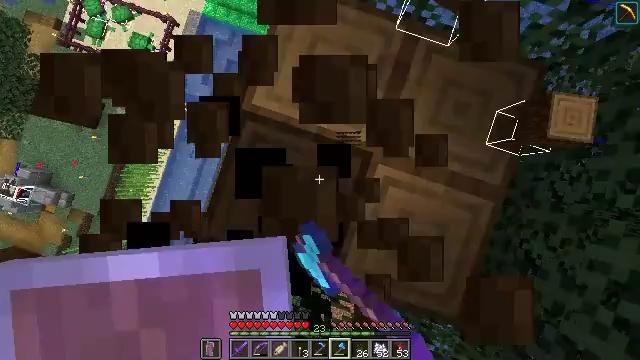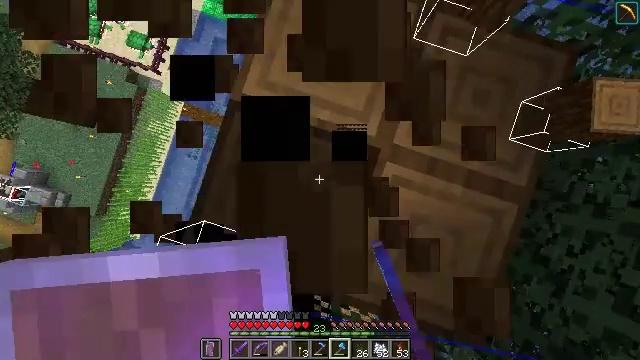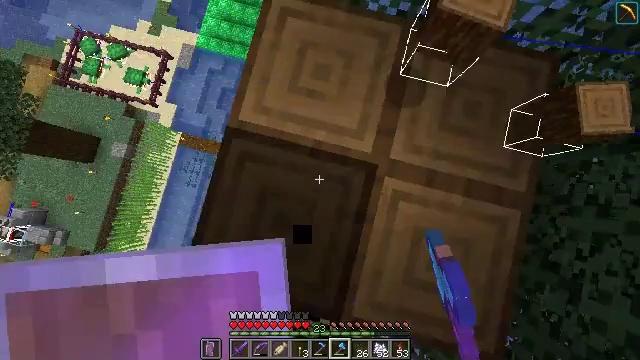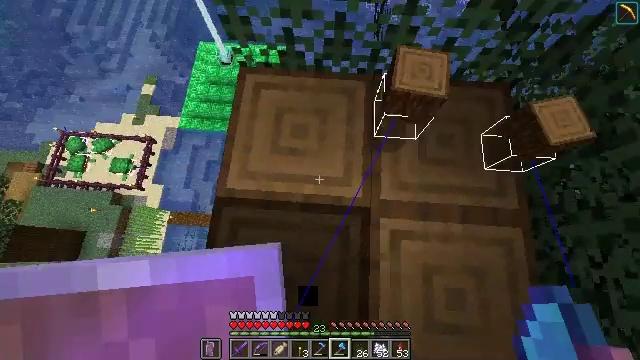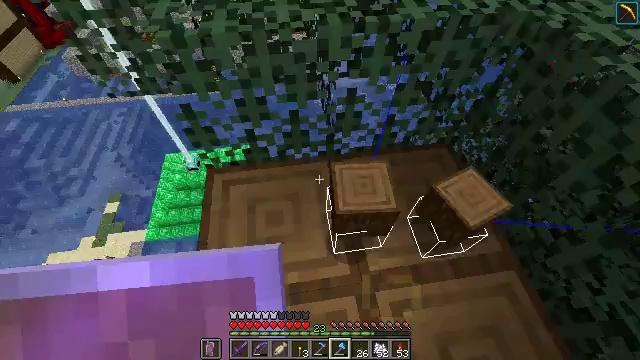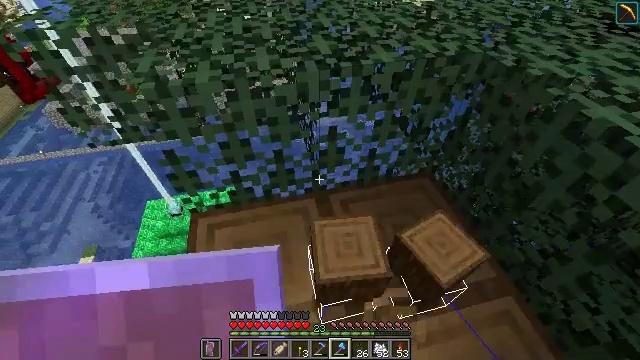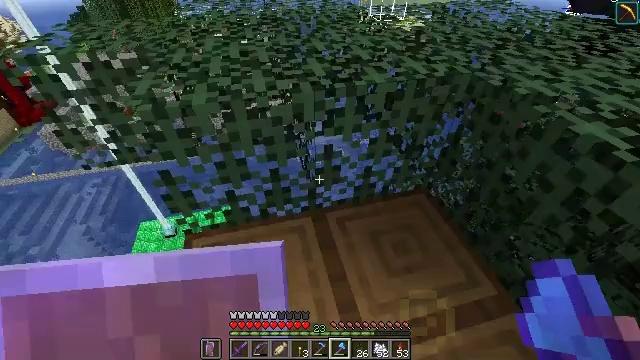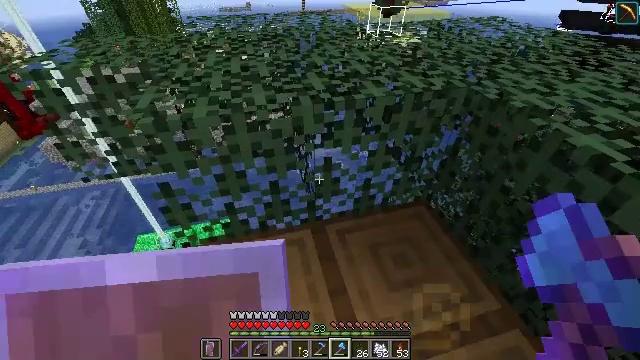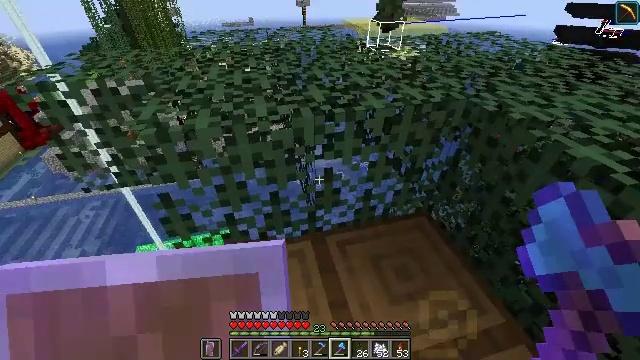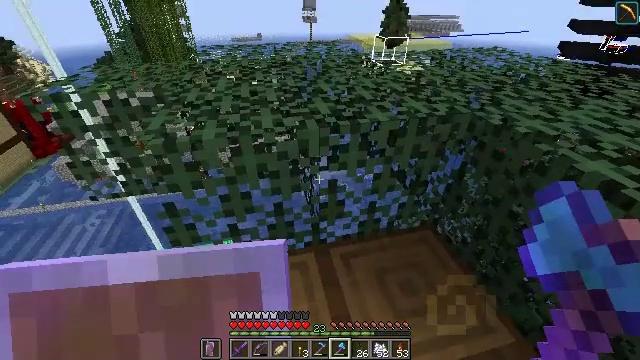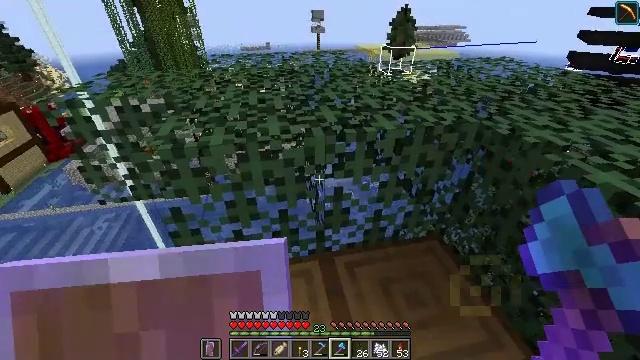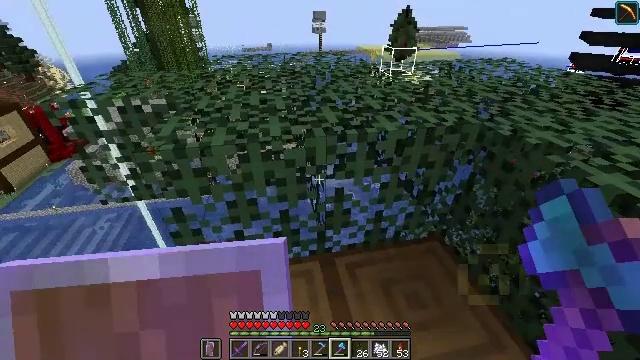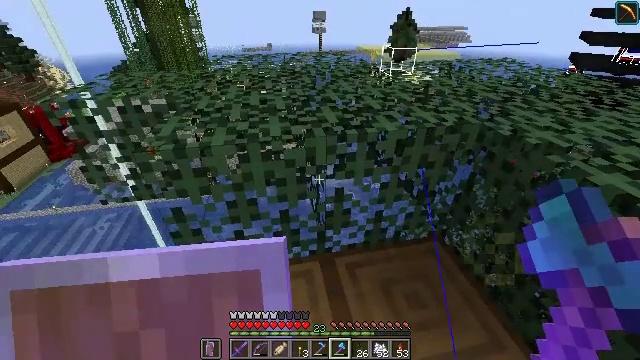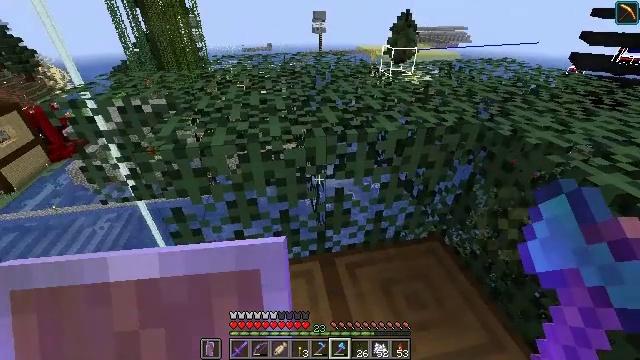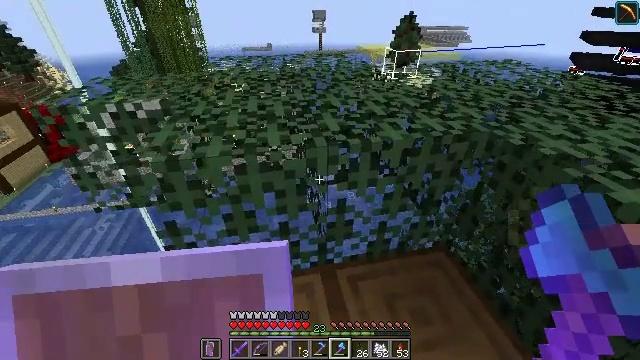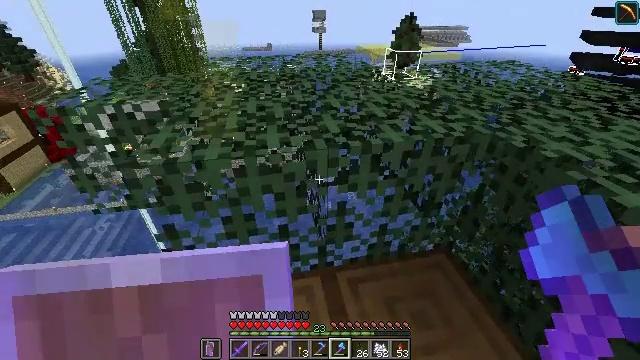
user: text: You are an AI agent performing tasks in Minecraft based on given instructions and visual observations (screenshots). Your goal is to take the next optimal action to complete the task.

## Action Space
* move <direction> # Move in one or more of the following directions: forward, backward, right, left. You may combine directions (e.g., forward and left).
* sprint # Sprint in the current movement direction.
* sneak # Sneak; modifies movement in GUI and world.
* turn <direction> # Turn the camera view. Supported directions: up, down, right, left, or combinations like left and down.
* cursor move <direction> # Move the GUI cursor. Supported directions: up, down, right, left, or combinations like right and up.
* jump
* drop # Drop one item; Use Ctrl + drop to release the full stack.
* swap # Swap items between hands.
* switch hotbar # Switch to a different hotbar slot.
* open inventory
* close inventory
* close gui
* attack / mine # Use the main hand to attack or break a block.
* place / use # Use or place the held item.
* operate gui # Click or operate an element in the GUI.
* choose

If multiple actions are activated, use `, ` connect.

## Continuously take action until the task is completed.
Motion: motion action
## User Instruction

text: Punch the spruce leaves to get saplings.
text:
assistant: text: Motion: no_op
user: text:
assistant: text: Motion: turn right and up
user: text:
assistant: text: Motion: turn right and up
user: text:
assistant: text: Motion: turn right and up
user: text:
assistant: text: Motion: turn right and up
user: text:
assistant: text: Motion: turn right and up
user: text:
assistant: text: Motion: turn up
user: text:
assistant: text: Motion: turn up
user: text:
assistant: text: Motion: turn left and up
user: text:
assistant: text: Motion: turn left and up
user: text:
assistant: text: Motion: no_op
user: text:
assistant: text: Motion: no_op
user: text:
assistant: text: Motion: no_op
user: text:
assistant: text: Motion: move forward
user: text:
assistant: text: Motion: move forward
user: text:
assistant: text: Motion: move forward
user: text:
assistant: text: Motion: turn left
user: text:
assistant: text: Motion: turn left
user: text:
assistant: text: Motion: turn left
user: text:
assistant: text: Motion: no_op
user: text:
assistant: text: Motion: no_op
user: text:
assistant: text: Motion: turn left
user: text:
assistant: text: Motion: turn left
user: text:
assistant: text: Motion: turn left
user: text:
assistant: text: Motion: no_op
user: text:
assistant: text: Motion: no_op
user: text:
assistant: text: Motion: sneak
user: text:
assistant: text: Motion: sneak
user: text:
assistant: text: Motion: sneak
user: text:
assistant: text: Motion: sneak